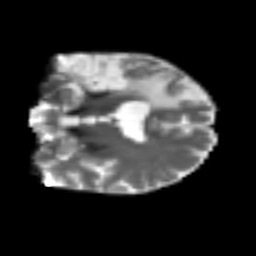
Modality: T2w
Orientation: coronal
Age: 46
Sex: male
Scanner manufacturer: siemens
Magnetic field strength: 3 T
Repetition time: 4.999 s
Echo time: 0.07946 s